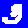
Digit: 3